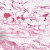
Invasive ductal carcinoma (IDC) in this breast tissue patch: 0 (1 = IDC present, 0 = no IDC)